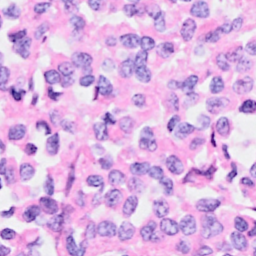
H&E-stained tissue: Breast